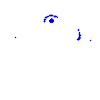
Particle: kaon